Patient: sex M, age 44
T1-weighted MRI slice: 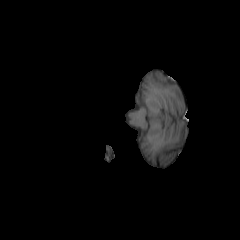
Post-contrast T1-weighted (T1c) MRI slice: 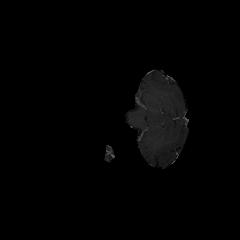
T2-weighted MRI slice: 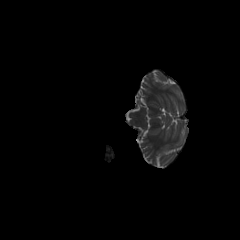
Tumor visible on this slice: no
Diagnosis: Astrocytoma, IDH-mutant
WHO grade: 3